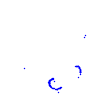
Particle: proton